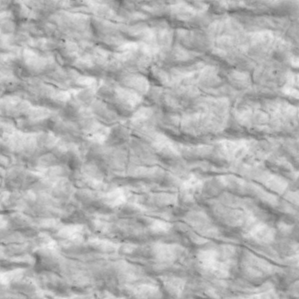
Label: non_frost